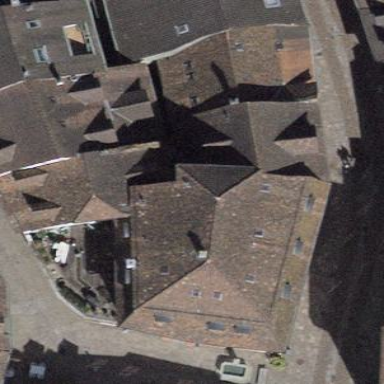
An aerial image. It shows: Building with tile roof.